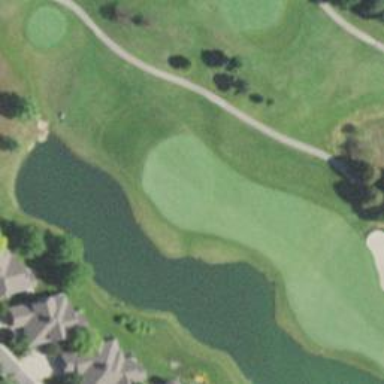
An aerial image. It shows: Golf hole.